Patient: sex M, age 54
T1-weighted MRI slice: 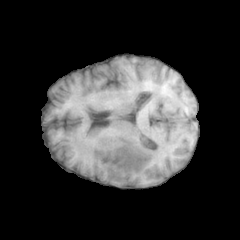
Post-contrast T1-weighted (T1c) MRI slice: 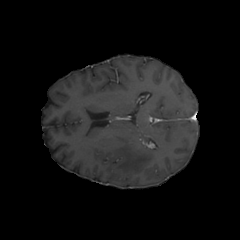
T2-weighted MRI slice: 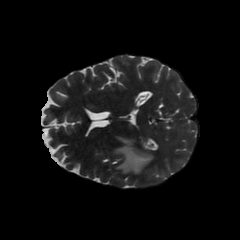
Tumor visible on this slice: yes
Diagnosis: Glioblastoma, IDH-wildtype
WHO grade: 4